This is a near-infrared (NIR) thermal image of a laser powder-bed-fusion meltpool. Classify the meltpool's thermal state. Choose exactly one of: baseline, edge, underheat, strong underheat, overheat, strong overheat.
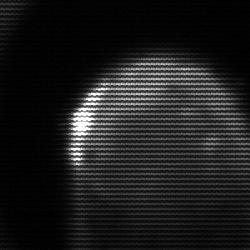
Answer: edge